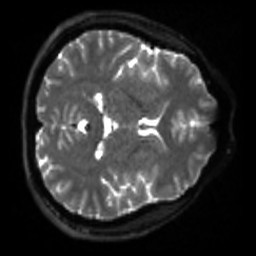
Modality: sbref
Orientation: axial
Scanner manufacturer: siemens
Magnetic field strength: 3 T
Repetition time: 4 s
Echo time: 0.0594 s